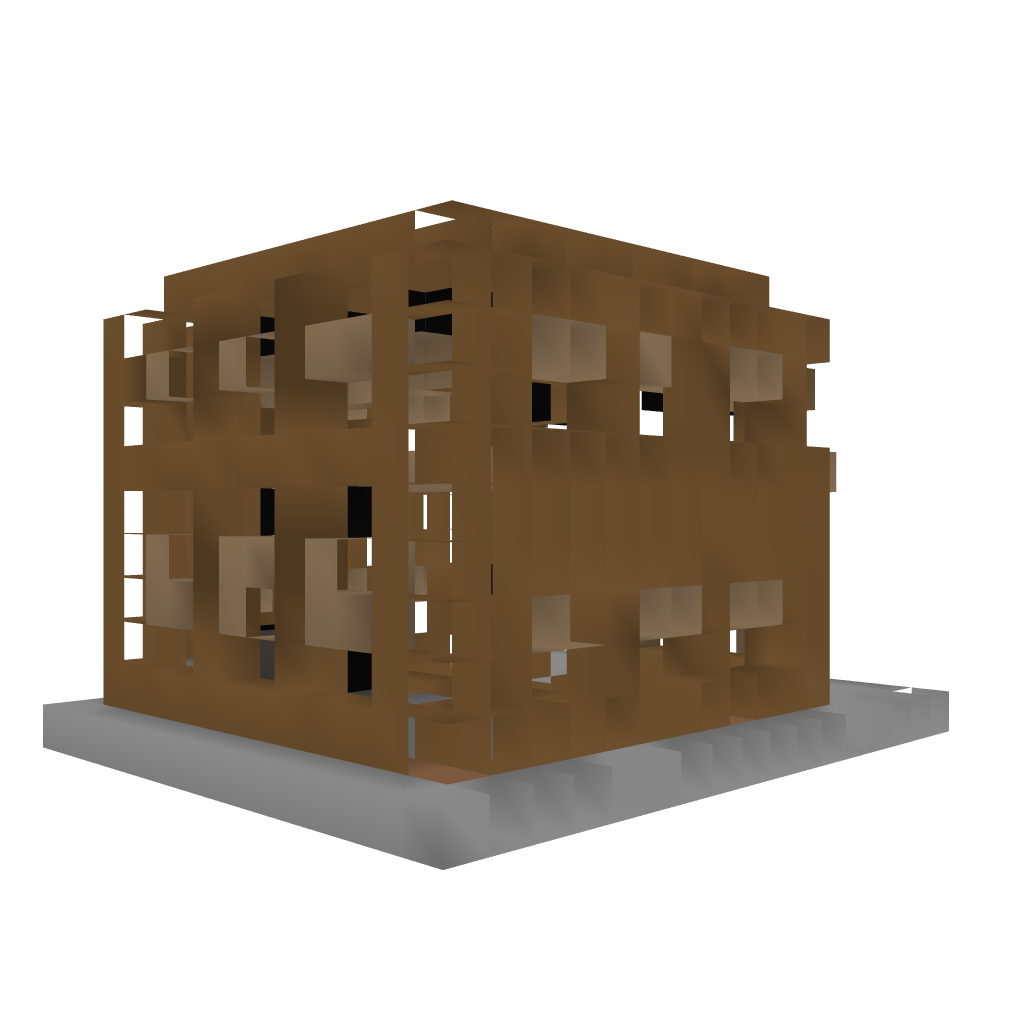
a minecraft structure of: The Hensley Home